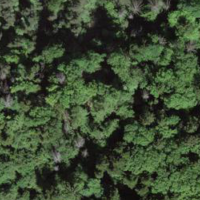
EUNIS habitat code: 44
Species observed at this site:
Melica nutans